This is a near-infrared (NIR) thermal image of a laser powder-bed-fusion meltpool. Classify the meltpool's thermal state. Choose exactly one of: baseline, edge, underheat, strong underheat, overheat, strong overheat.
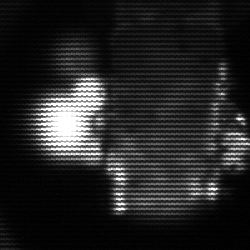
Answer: strong underheat